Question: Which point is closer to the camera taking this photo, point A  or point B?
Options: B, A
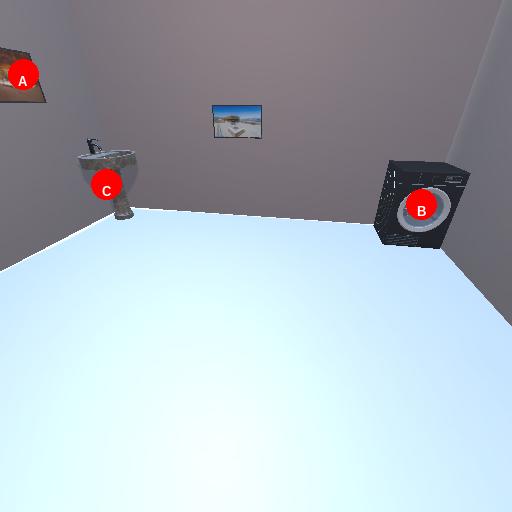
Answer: B